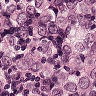
Metastatic tissue present: yes